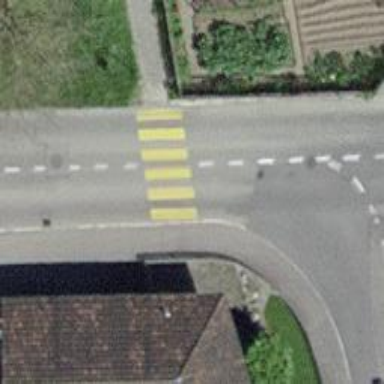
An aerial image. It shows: Zebra crossing on the road.